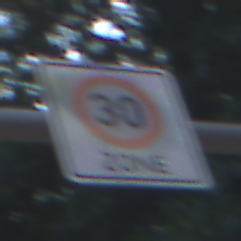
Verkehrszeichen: BeginnZone30
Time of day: MorningAfternoon
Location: Outdoor (Suburban)
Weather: PartlyCloudy
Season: NotSpecified
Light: Natural